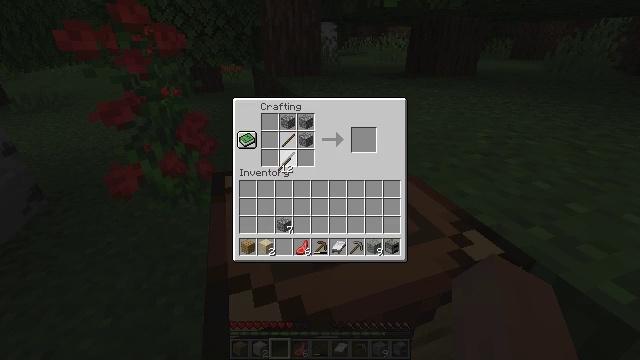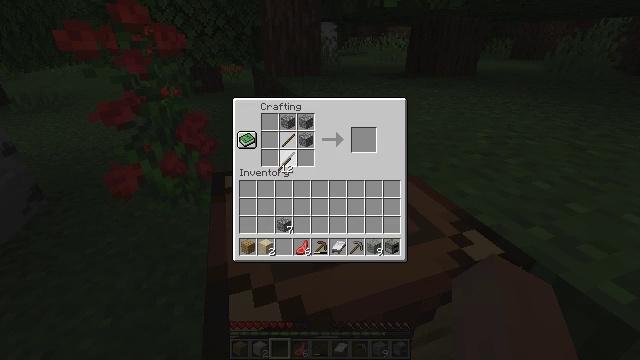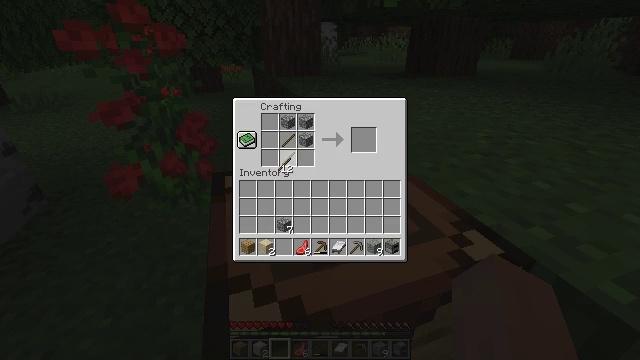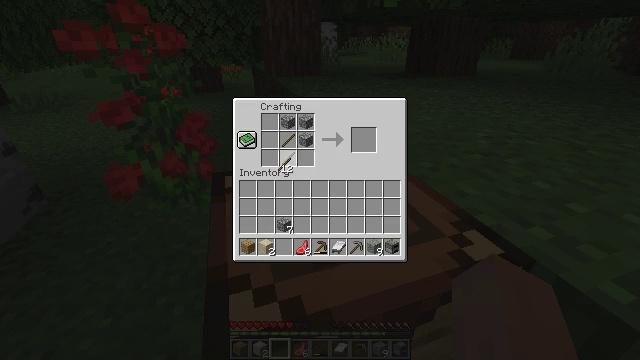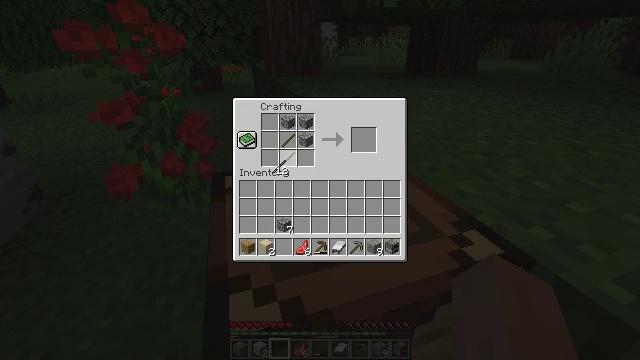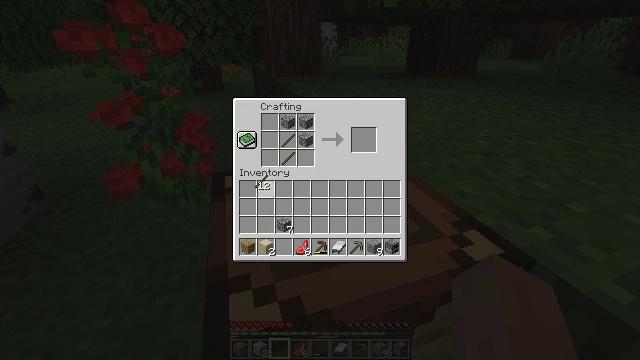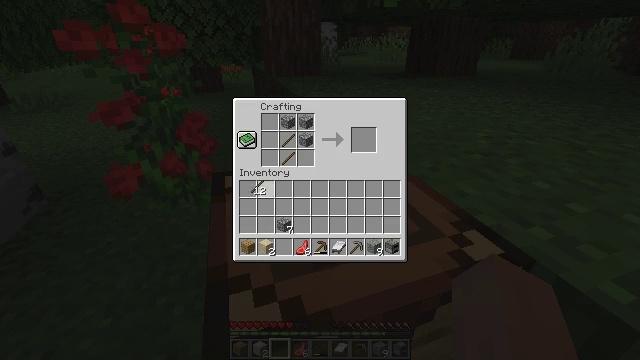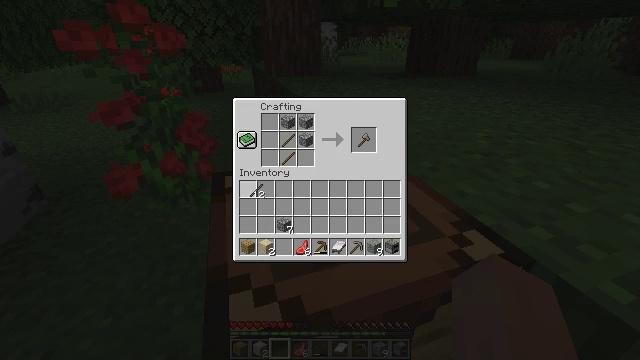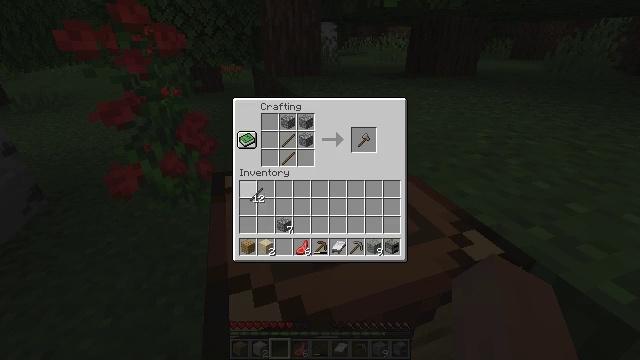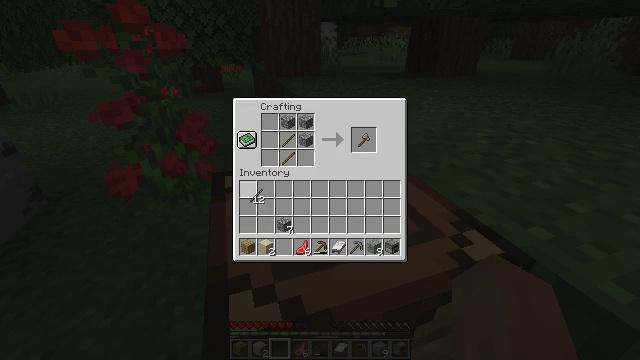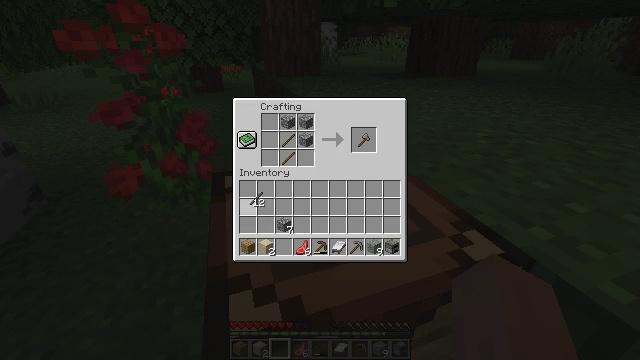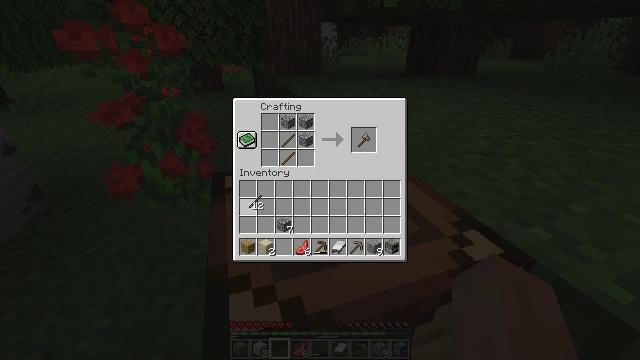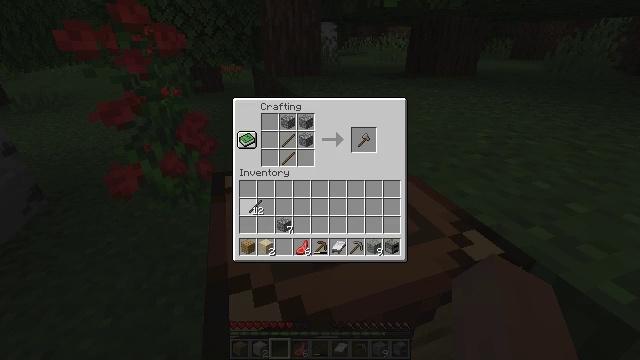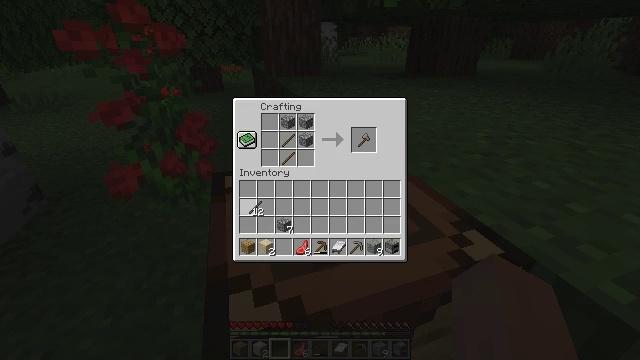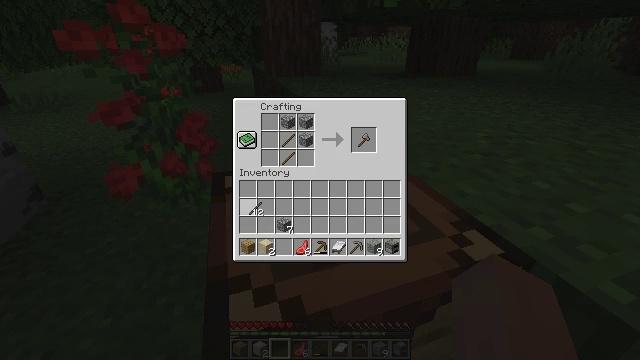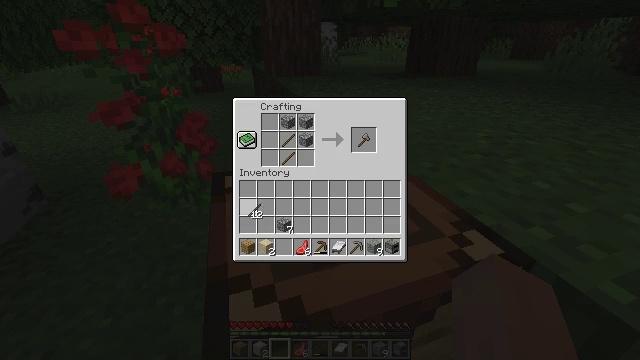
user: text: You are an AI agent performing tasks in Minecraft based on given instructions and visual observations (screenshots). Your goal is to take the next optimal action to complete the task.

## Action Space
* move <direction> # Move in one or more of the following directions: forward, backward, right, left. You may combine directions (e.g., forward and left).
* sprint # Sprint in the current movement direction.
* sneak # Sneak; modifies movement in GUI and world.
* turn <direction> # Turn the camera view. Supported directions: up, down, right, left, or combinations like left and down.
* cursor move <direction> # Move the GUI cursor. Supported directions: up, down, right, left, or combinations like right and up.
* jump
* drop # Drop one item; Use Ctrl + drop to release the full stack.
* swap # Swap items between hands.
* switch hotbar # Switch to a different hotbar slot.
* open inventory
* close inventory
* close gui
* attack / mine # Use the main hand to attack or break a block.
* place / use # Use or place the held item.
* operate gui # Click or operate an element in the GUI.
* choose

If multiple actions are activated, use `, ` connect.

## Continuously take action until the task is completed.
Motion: motion action
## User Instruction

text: Create a stone axe using the crafting recipe.
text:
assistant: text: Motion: choose
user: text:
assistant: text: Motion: no_op
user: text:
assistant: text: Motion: no_op
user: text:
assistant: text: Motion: no_op
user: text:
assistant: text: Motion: cursor move left and down
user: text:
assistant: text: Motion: no_op
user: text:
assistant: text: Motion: no_op
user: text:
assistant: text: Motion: no_op
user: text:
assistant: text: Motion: no_op
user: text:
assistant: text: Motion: no_op
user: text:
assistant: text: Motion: no_op
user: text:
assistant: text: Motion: no_op
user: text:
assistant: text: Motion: no_op
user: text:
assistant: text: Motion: no_op
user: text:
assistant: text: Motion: no_op
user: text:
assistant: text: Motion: no_op
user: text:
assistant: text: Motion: no_op
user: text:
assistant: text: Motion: no_op
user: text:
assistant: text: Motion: no_op
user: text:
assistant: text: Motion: operate gui
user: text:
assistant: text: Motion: operate gui
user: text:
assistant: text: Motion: operate gui
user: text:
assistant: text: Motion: no_op
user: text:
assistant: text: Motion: cursor move right and up
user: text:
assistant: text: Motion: cursor move right and up
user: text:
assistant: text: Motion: cursor move right and up
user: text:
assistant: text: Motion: no_op
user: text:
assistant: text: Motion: cursor move right
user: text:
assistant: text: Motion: cursor move right
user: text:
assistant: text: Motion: no_op